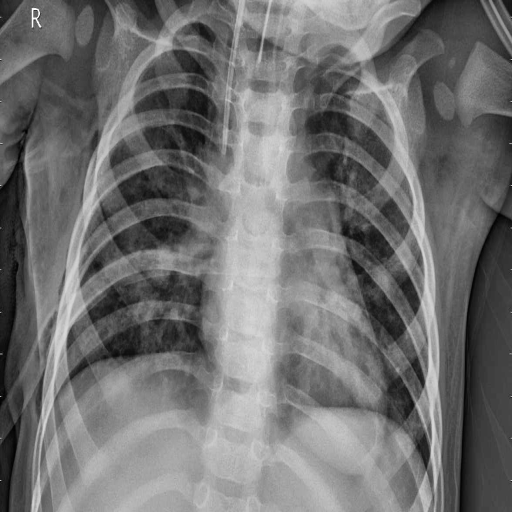
Finding: PNEUMONIA